Interaction volume radius: 10 \u00c5
Interaction volume height: 15 \u00c5
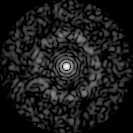
Disorder parameter: 0.8327